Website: home-depot
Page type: customer-info-address
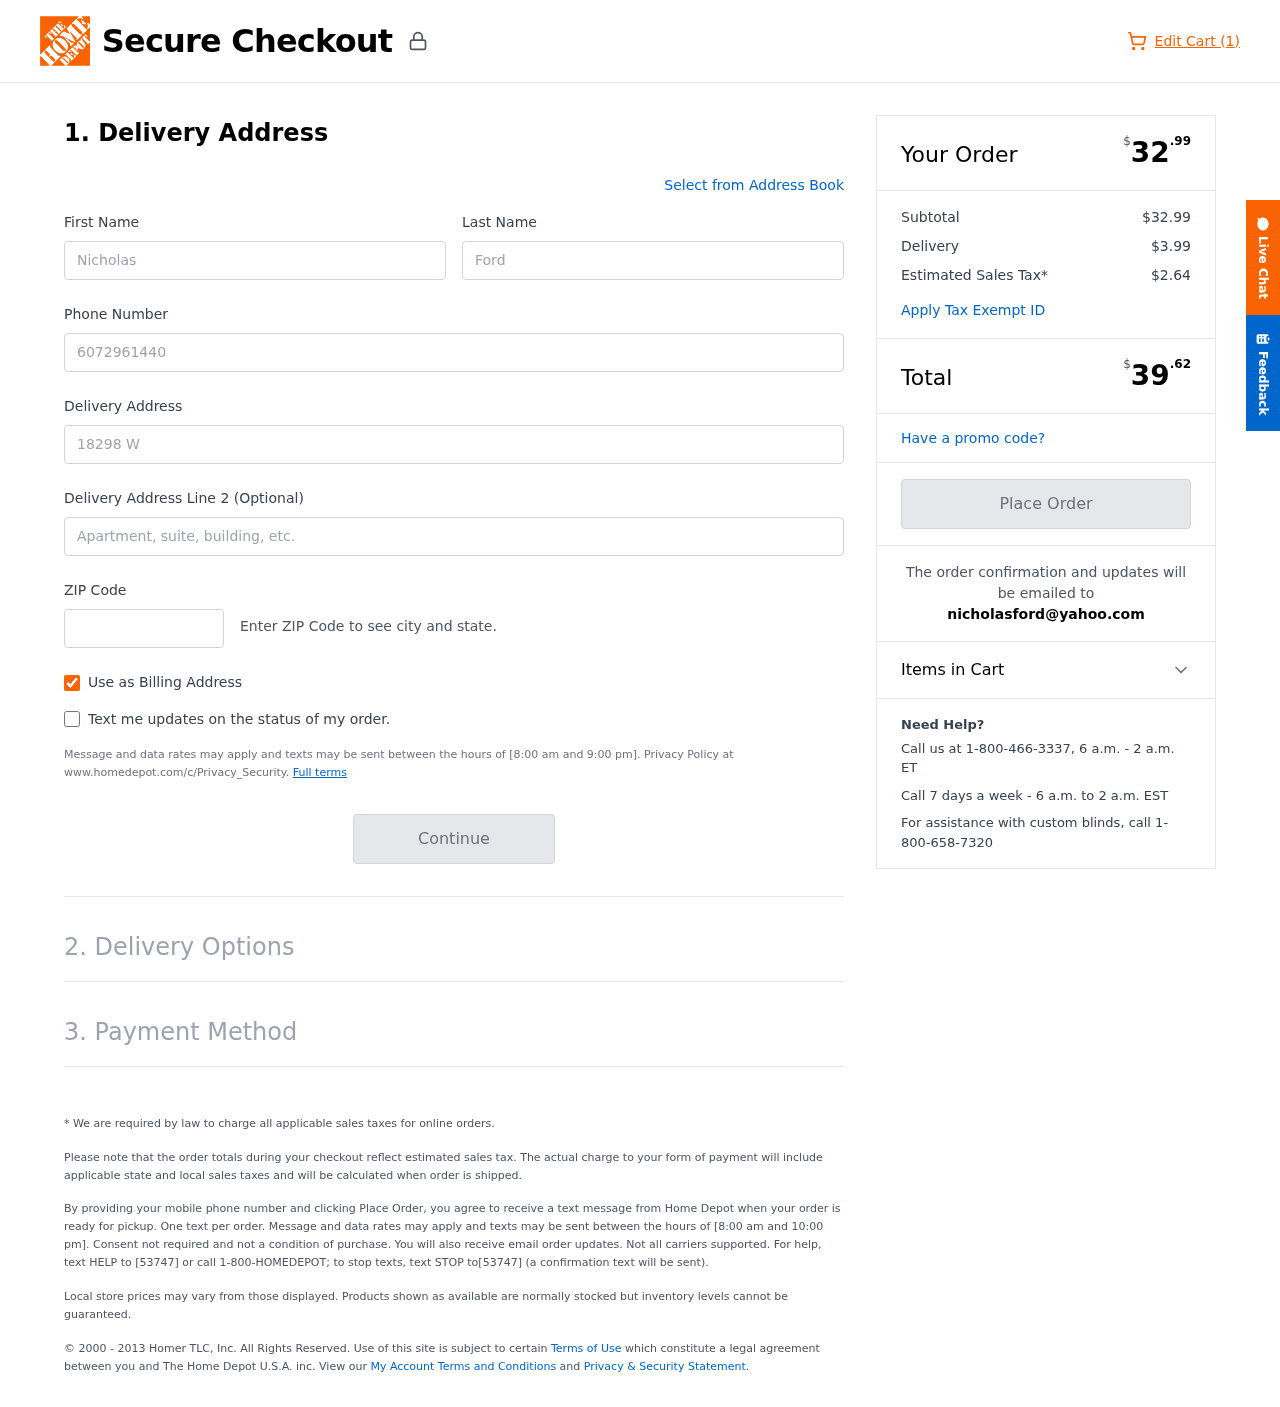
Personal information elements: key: PII_EMAIL
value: nicholasford@yahoo.com
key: PII_FIRSTNAME
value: Nicholas
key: PII_LASTNAME
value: Ford
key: PII_PHONE
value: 6072961440
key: PII_POSTCODE
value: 22765
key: PII_STREET
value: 18298 West Ford
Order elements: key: ORDER_NUM_ITEMS
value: Edit Cart (1)
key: ORDER_SUBTOTAL_HEADER
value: $32.99
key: ORDER_SUBTOTAL
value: $32.99
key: ORDER_SHIPPING_COST
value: $3.99
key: ORDER_TAX
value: $2.64
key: ORDER_TOTAL2
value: $39.62